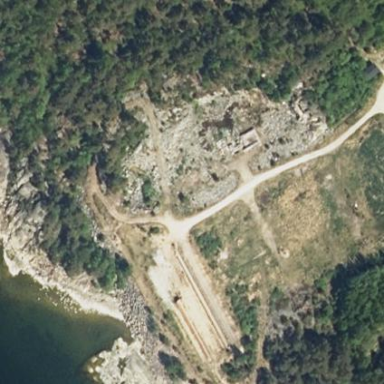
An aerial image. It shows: Quarry area.